Question: I have a windows application in which I am going to delete a datarow from a datatable.
But I got an exception.
> The given DataRow is not in the current DataRowCollection.
The code:
'''
DataTable dt = new DataTable();
DataRowView currentDataRowView = (DataRowView)DataGridView1.CurrentRow.DataBoundItem;
DataRow row = currentDataRowView.Row;
dt.Rows.Remove(row); // exception here.
DataGridView1.DataSource = dt;
'''
The datatable dt's information as the image shown.

I think that I already have casted datarowview to datarow.
dt was created from another DataGridView.
'''
foreach (DataGridViewRow row in DatGridView2.Rows)
{
DataGridViewCheckBoxCell check = row.Cells[0] as DataGridViewCheckBoxCell;
if (check.Value != null)
{
if ((bool)check.Value)
{
//this row has a checkBox set to true (tick is added)
//add this row to dataTable ...
DataRow myRow = (row.DataBoundItem as DataRowView).Row;
DataRow dr = dt.NewRow();
dr[0] = myRow[0];
dr[1] = myRow[1];
dr[2] = myRow[2];
dr[3] = myRow[3];
if (!dt.Rows.Contains(dr[0]))
{
dt.Rows.Add(dr);
}
}
}
'''
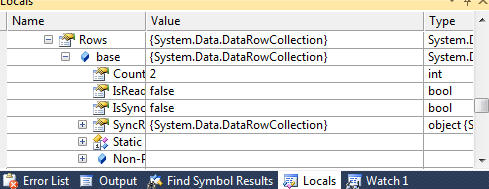
Answer: I don't think you can reference a different DataTable than the one where 'CurrentRow.DataBoundItem' is coming from.
Your 'dt' DataTable is being constructed from DataGridView2 but 'CurrentRow.DataBoundItem' is coming from DataGridView1.
You will have to find the matching row in DataGridView1 yourself before you can delete it.